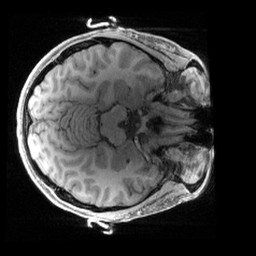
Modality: T1w
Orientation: axial
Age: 35
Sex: female
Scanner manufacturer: siemens
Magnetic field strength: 3 T
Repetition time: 2.4 s
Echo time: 0.00241 s